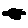
Label: moon